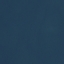
Label: SeaLake